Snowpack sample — Loveland Pass, Silver Plume, Colorado, USA (12/14/25, 10:50 AM MST)
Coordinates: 39.664, -105.882
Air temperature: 36 °F
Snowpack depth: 67 cm
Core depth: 30 cm
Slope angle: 6°, slope face: 326°
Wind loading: low
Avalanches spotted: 0
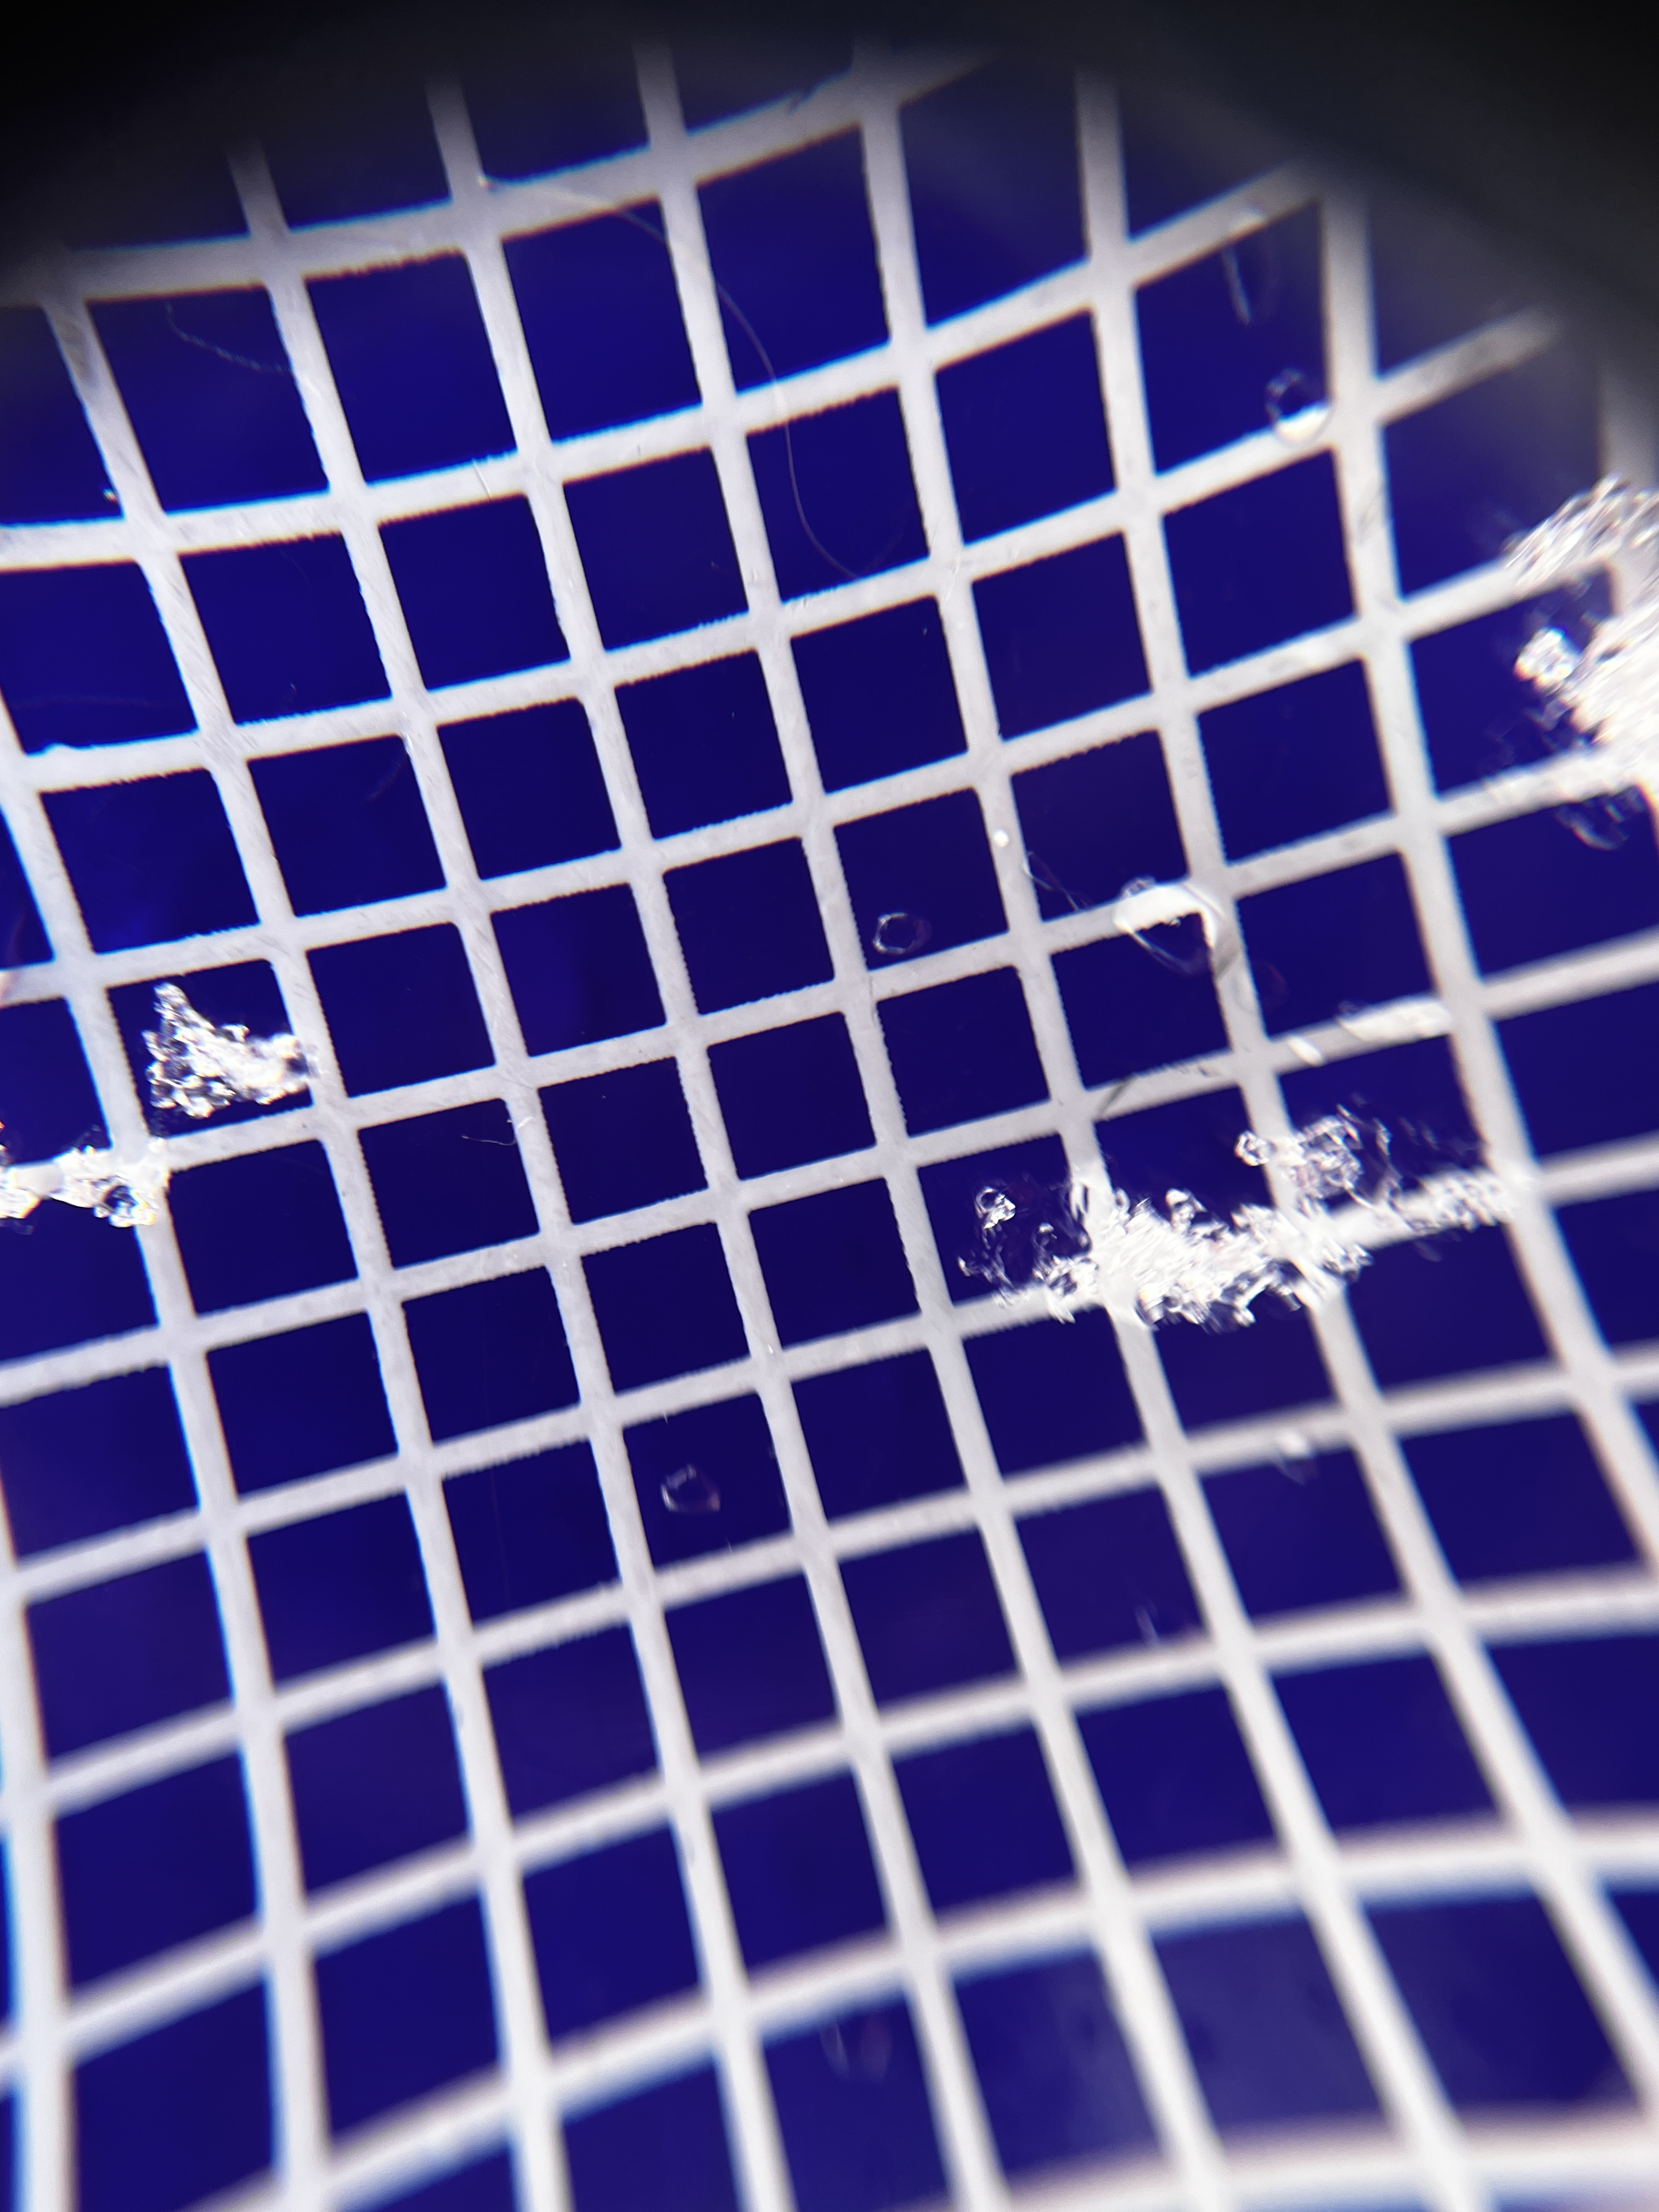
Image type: magnified_profile
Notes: No avalanches spotted, very late start to the season with minimal snowpack